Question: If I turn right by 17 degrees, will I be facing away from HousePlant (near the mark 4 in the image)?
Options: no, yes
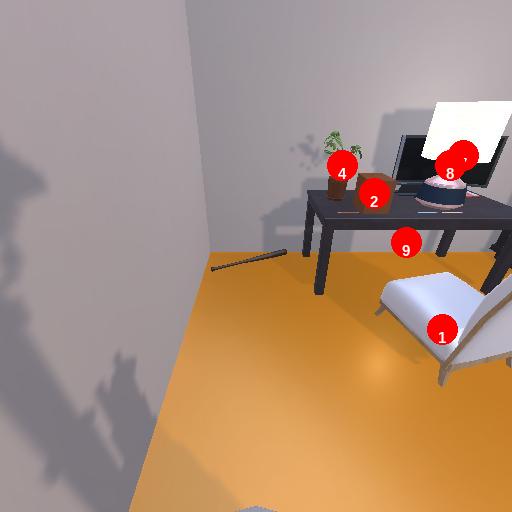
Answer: no